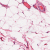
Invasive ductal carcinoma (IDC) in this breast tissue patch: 0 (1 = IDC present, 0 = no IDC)